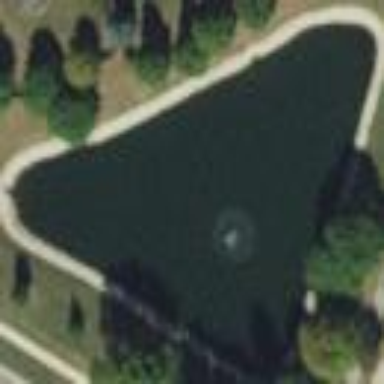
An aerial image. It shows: Serene pond surrounded by nature.